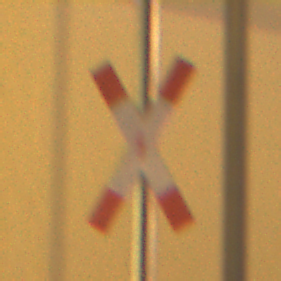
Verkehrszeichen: Andreaskreuz
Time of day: Night
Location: Outdoor (Urban)
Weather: Clear
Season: NotSpecified
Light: Artificial